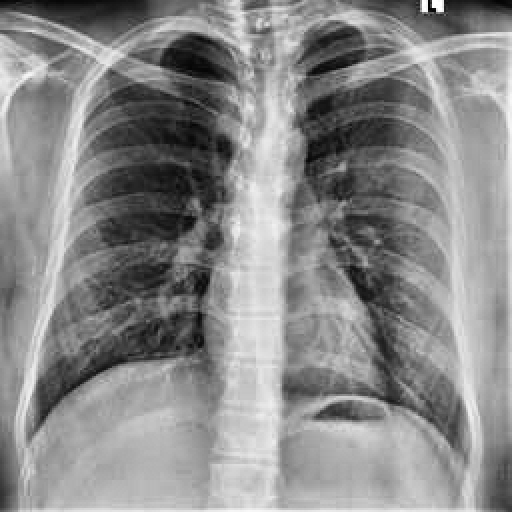
Finding: NORMAL